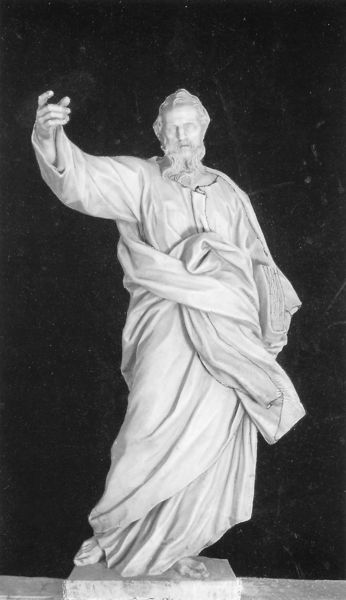
Titel: Hl. Paulus
Künstler: Melchiorre Cafà
Standort: Rabat, Grotte des Heiligen Paulus (Afrika - Marokko)
Schlagwörter: hand, mann, umhang, weiß, finger, geste, haar, hell, marmor, mund, nase, schwarz, tuch, bart, arm, falten, sockel, stehen, stein, figur, gewand, haare, mantel, stehend, skulptur, statue, bildhauerei, foto, barfuss, buch, steht, schwarzweiss, griechisch, erhoben, griechenland, heiliger, athen, greek, finder, socrates, philosopher, rome, greece, spulptur, rope